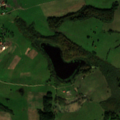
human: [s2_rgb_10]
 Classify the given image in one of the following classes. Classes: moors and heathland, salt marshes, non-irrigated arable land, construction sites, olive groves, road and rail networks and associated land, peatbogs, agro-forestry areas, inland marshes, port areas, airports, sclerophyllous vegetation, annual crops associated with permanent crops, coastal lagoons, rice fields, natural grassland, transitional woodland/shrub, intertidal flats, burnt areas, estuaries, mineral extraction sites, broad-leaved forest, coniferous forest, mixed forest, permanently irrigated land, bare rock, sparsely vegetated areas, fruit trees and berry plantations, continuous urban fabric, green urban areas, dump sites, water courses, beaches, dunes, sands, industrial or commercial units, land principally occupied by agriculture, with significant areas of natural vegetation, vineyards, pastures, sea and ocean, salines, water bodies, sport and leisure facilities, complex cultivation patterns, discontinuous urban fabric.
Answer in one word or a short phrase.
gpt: non-irrigated arable land, pastures, complex cultivation patterns, land principally occupied by agriculture, with significant areas of natural vegetation